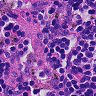
Metastatic tissue present: no